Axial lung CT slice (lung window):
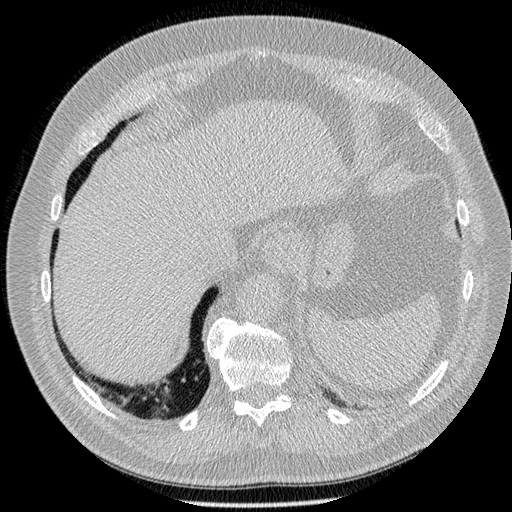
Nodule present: no